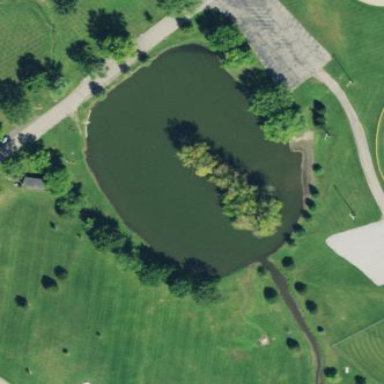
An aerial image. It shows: Serene pond surrounded by nature.